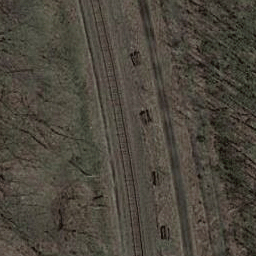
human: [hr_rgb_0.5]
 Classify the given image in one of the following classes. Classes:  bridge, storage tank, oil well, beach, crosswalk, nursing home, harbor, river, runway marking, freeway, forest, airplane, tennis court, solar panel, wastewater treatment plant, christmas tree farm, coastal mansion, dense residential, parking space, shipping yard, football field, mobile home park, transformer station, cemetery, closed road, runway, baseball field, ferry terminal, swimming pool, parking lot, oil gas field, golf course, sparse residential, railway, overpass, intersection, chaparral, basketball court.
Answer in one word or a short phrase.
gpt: railway